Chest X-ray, PA view. Patient: 58 years old, sex F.
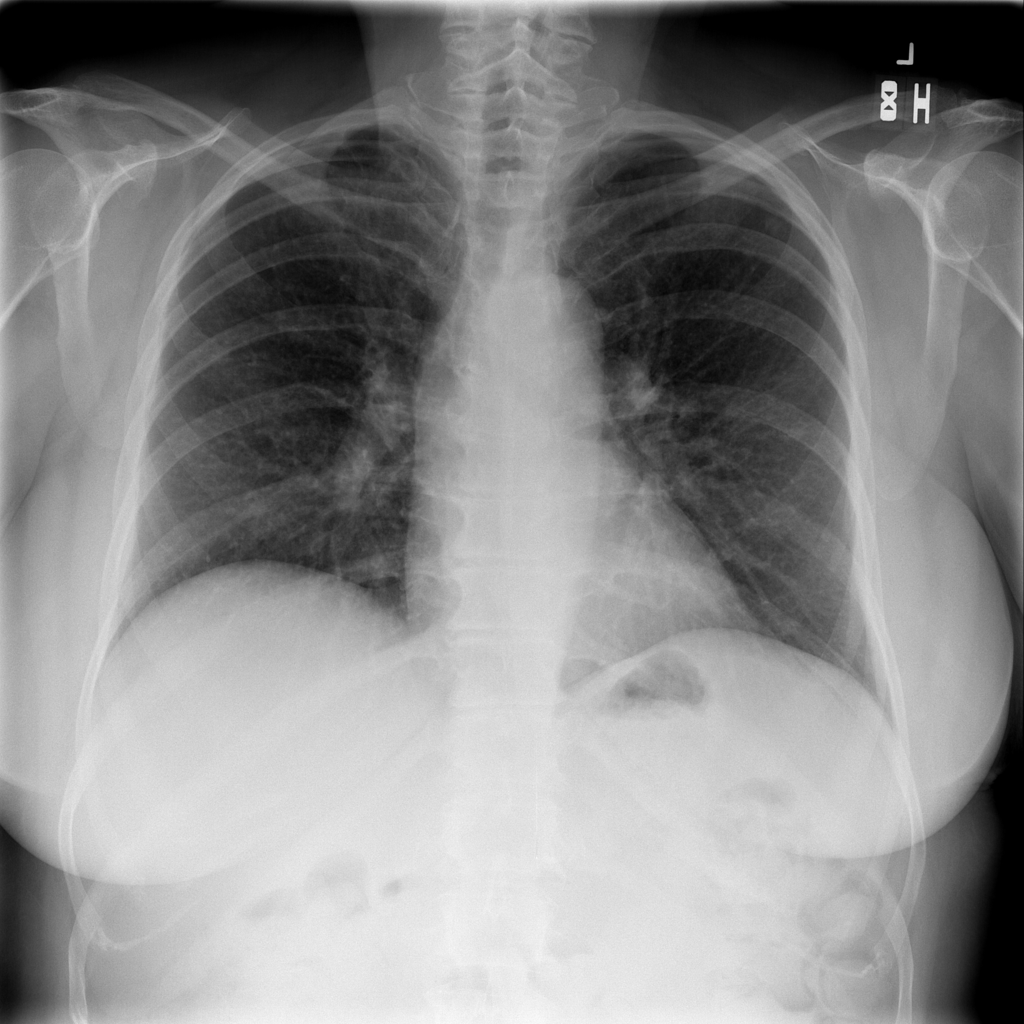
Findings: Mass, Nodule